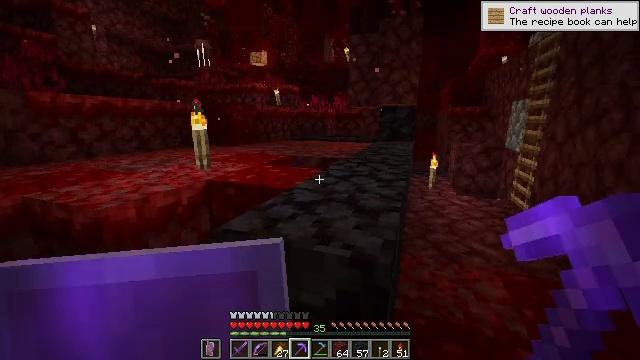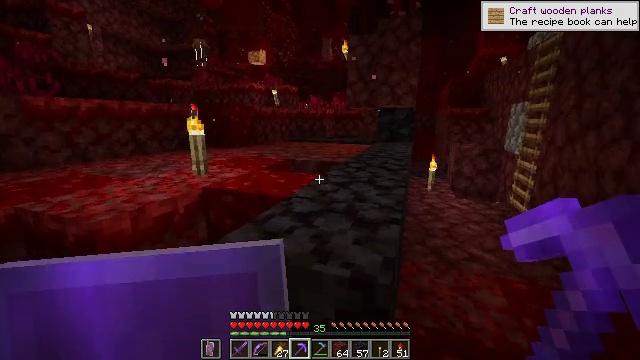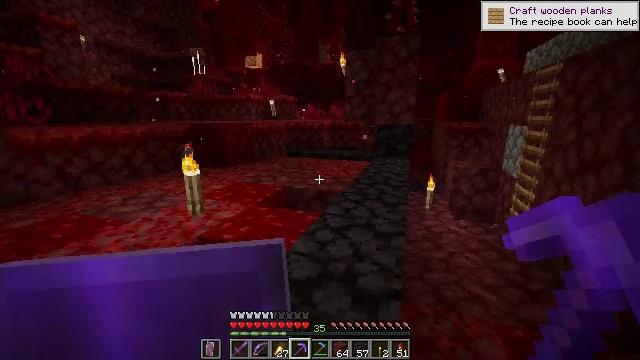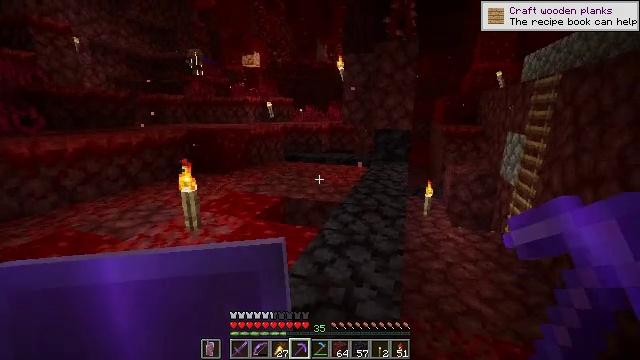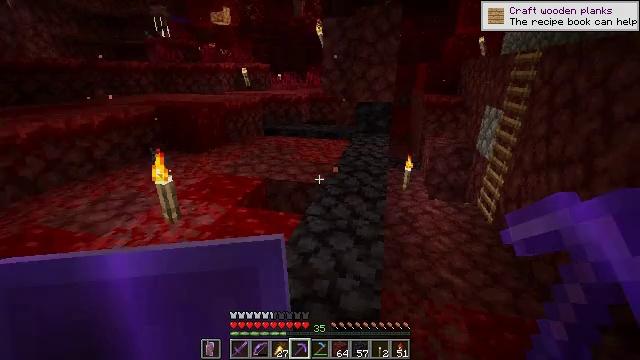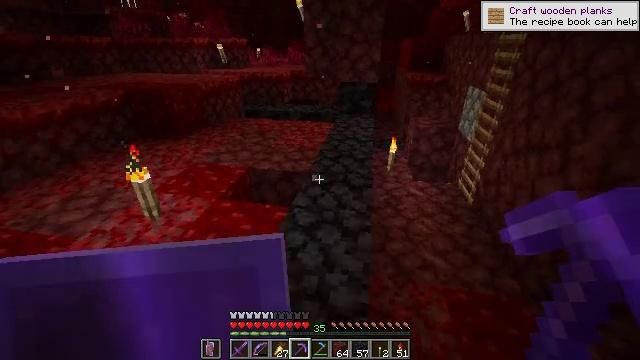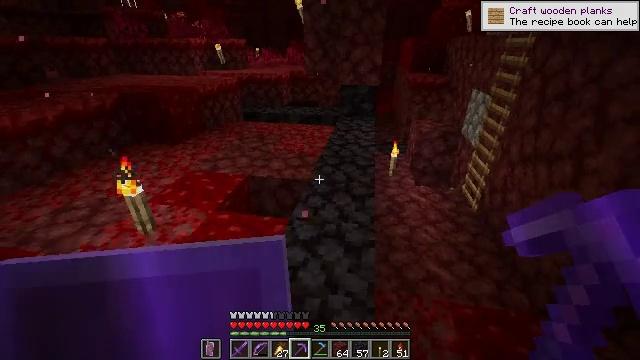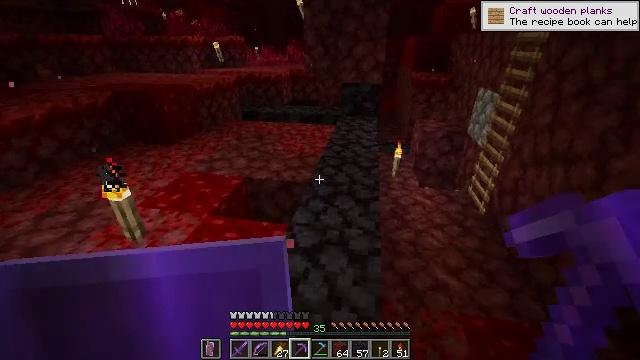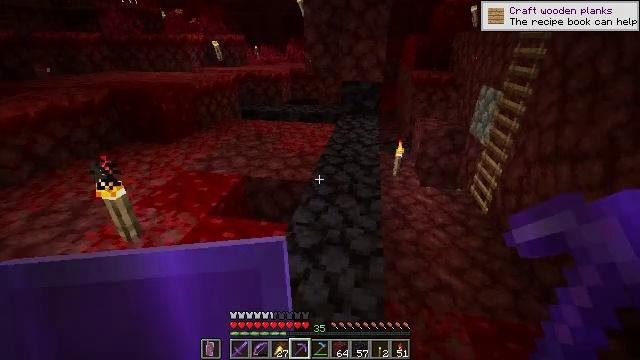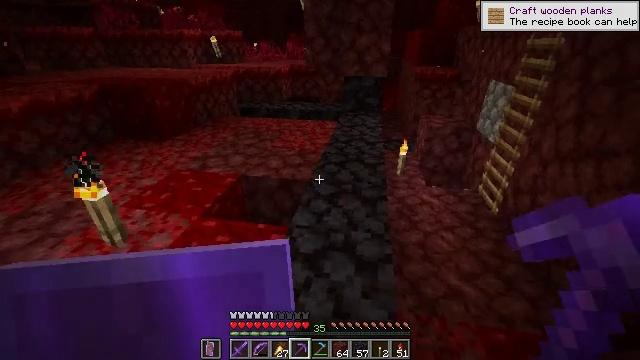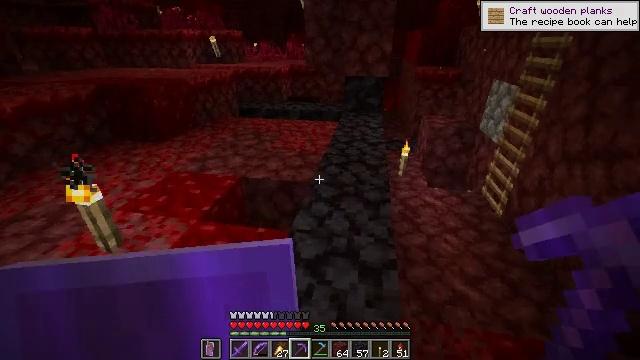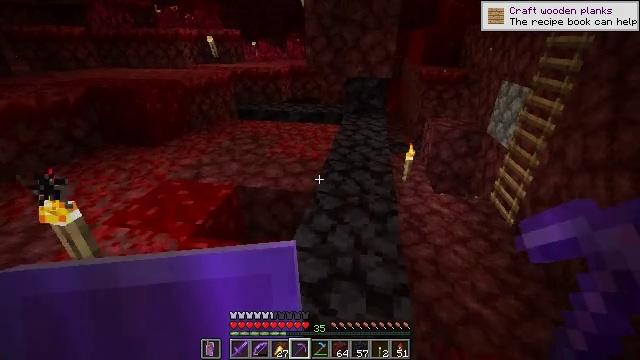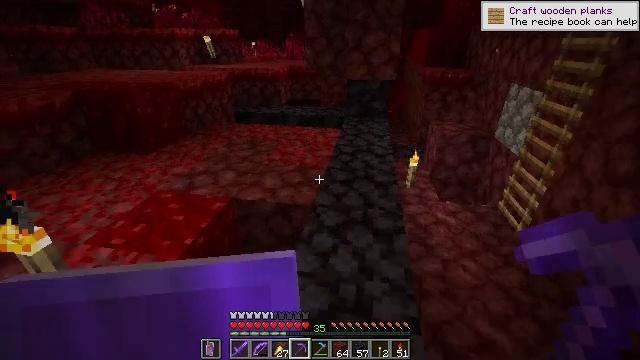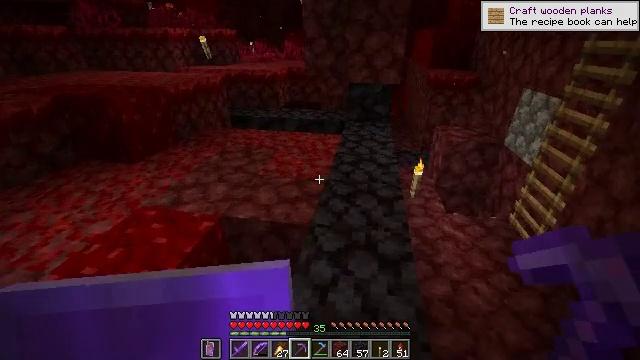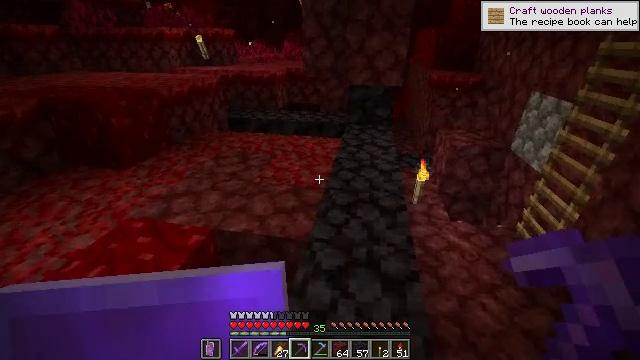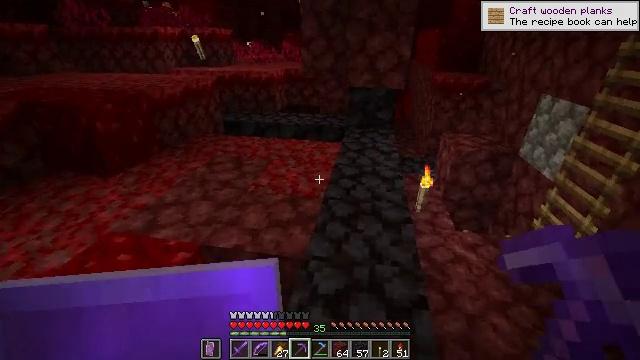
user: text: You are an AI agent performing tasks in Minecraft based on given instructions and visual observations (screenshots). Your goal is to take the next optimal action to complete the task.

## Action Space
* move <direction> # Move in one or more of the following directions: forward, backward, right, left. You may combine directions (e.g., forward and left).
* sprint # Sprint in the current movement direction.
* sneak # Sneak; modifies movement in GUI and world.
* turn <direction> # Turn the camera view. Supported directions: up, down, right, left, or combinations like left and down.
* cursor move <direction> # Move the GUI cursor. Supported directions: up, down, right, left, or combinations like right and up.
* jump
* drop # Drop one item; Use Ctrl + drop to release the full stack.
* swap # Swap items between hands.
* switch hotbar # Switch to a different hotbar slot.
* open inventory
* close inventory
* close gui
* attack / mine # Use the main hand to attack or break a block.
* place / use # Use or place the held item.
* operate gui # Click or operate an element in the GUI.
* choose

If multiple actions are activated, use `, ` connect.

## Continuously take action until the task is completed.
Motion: motion action
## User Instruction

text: Break crimson nylium for resources.
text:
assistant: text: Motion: move forward, jump
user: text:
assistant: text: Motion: move forward, jump
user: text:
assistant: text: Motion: move forward, jump
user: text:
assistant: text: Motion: move forward, turn right and down, jump
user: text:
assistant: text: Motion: move forward, turn right and down, jump
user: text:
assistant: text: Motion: move forward
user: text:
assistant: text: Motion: move forward
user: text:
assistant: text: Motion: move forward
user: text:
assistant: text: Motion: move forward
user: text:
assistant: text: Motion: move forward
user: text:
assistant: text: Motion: move forward
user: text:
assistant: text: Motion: move forward
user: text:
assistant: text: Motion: move forward
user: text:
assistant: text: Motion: move forward
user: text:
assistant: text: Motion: move forward
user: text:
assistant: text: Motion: move forward
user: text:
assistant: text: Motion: move forward
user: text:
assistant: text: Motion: move forward
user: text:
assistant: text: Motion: move forward
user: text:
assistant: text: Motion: move forward
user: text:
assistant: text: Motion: move forward
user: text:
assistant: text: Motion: move forward, turn left
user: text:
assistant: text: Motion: move forward, turn left
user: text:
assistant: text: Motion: move forward, turn left
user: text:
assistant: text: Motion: move forward, turn left
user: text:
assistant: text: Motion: move forward, turn left
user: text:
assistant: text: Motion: move forward, turn left
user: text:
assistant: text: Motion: move forward, turn left
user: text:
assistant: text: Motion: move forward, turn left
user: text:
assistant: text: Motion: move forward, turn left